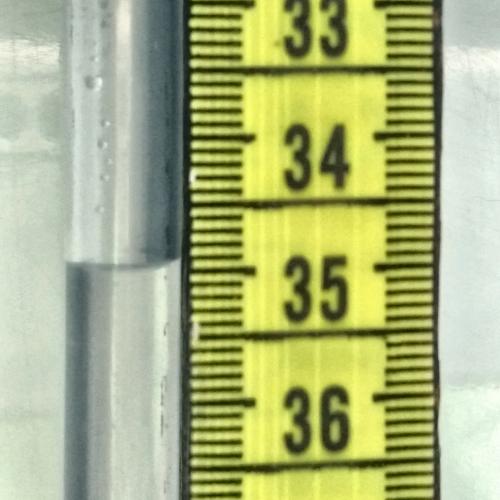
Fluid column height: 34.9 cm